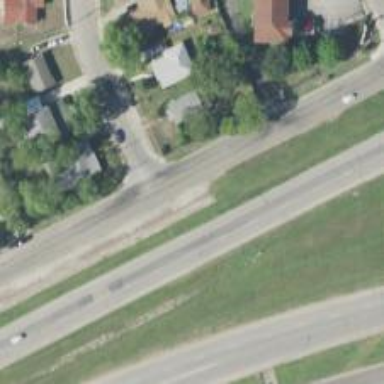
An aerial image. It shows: Secondary road with frontage road.